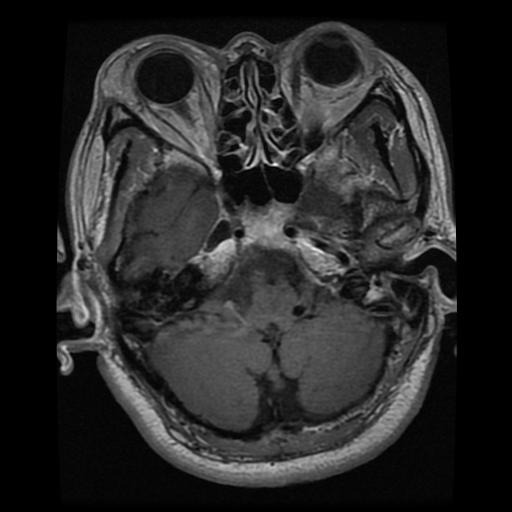
Label: pituitary